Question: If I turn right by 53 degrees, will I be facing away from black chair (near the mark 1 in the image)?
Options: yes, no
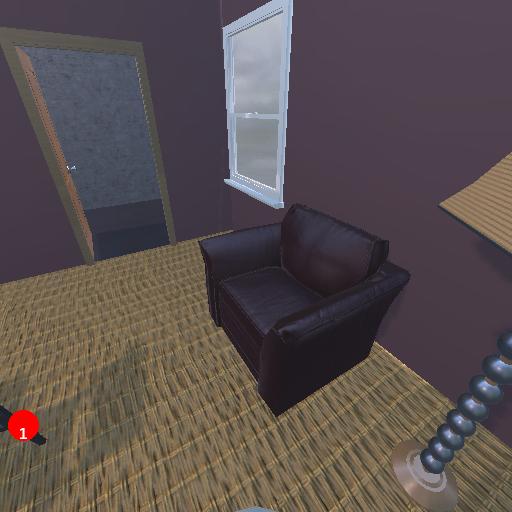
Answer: yes